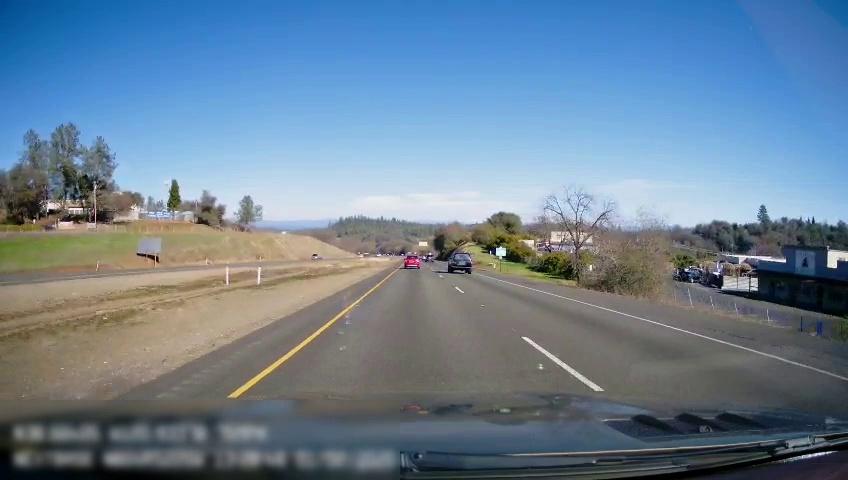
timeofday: Day
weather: Sunny
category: Drivable Space
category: Drivable Space
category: Drivable Space
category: Vehicles | SUV
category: Vehicles | SUV
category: Vehicles | SUV
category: Lanes | Current Lane
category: Lanes | Current Lane
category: Lanes | Alternate Lane